Question: I was wondering if it was possible to recreate this table.
I've been trying several things but I keep getting stuck.

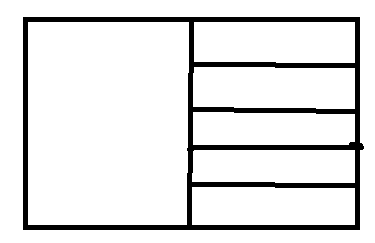
Answer: You can use
'''
rowspan
'''
on the 'td' or 'th' element td element of your table to cover multiple rows
'''
<table>
<tr>
<th>Col1</th>
<th rowspan="5">Col2</th>
</tr>
<tr>
<td>January</td>
</tr>
<tr>
<td>February</td>
</tr>
<tr>
<td>March</td>
</tr>
<tr>
<td>April</td>
</tr>
</table>
'''